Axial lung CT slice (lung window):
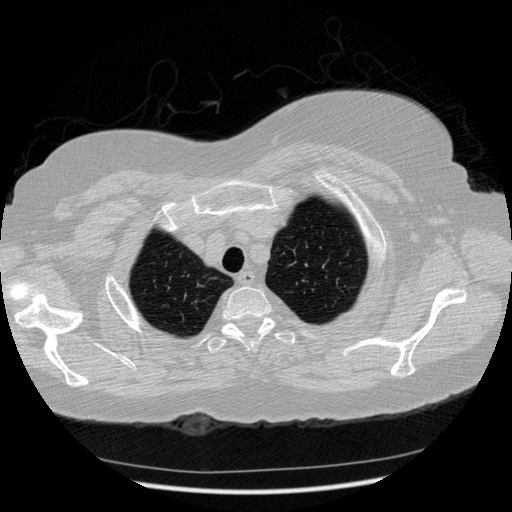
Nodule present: no